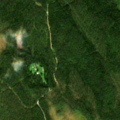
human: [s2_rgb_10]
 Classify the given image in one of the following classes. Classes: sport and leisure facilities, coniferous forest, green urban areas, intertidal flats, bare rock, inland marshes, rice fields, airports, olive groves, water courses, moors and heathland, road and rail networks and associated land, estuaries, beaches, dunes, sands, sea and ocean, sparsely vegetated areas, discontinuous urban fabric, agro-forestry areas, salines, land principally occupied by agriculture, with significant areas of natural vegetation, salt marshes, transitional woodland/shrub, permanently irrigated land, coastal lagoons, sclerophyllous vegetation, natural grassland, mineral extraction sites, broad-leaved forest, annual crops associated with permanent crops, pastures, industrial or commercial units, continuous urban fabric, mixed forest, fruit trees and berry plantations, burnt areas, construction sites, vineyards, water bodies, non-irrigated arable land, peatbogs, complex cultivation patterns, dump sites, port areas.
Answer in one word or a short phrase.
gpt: coniferous forest, mixed forest